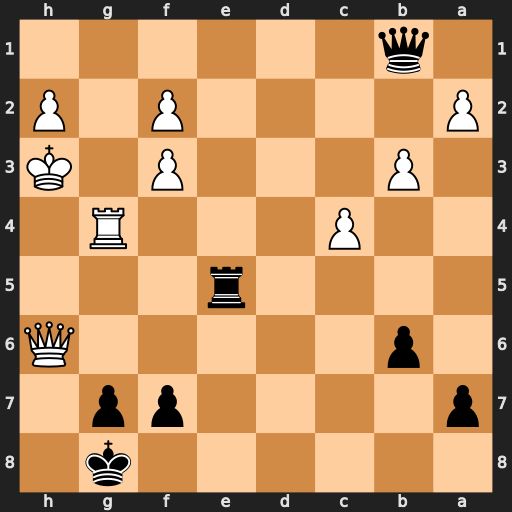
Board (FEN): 6k1/p4pp1/1p5Q/4r3/2P3R1/1P3P1K/P4P1P/1q6
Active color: b
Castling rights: -
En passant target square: -
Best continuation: Qf1+ Kg3 Qg1+ Kf4 Qc1+